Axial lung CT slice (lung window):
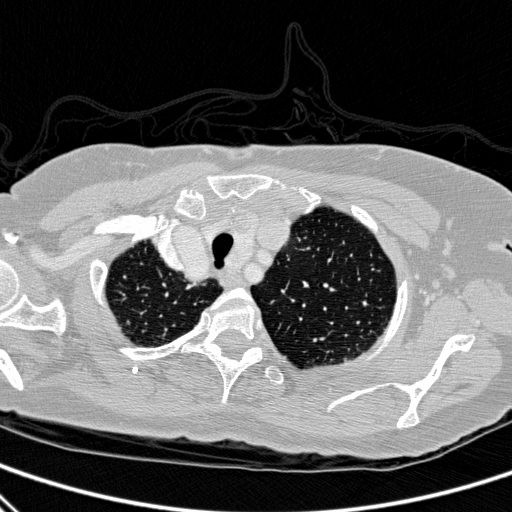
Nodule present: no